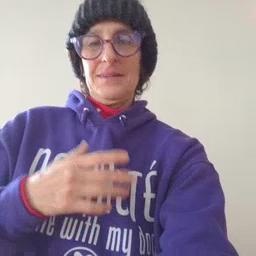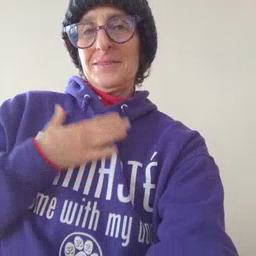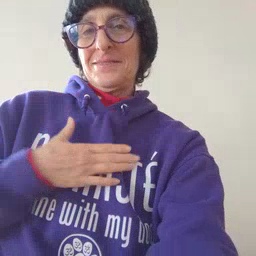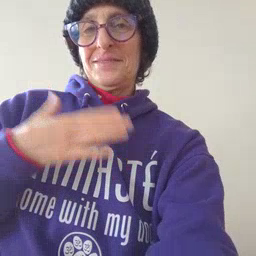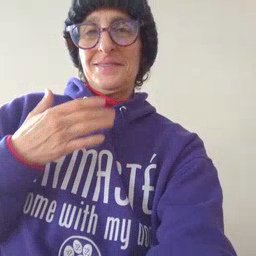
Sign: happy